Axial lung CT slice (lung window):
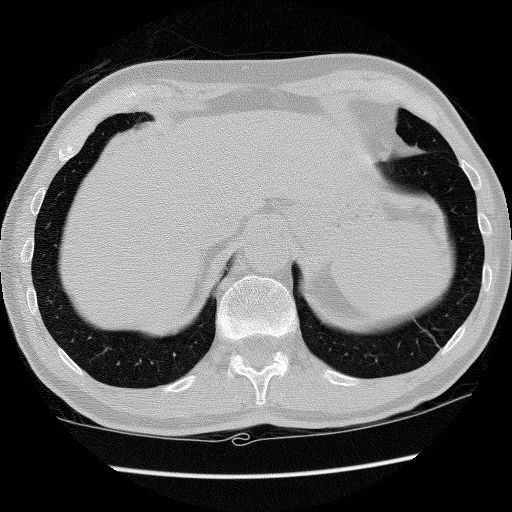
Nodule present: no